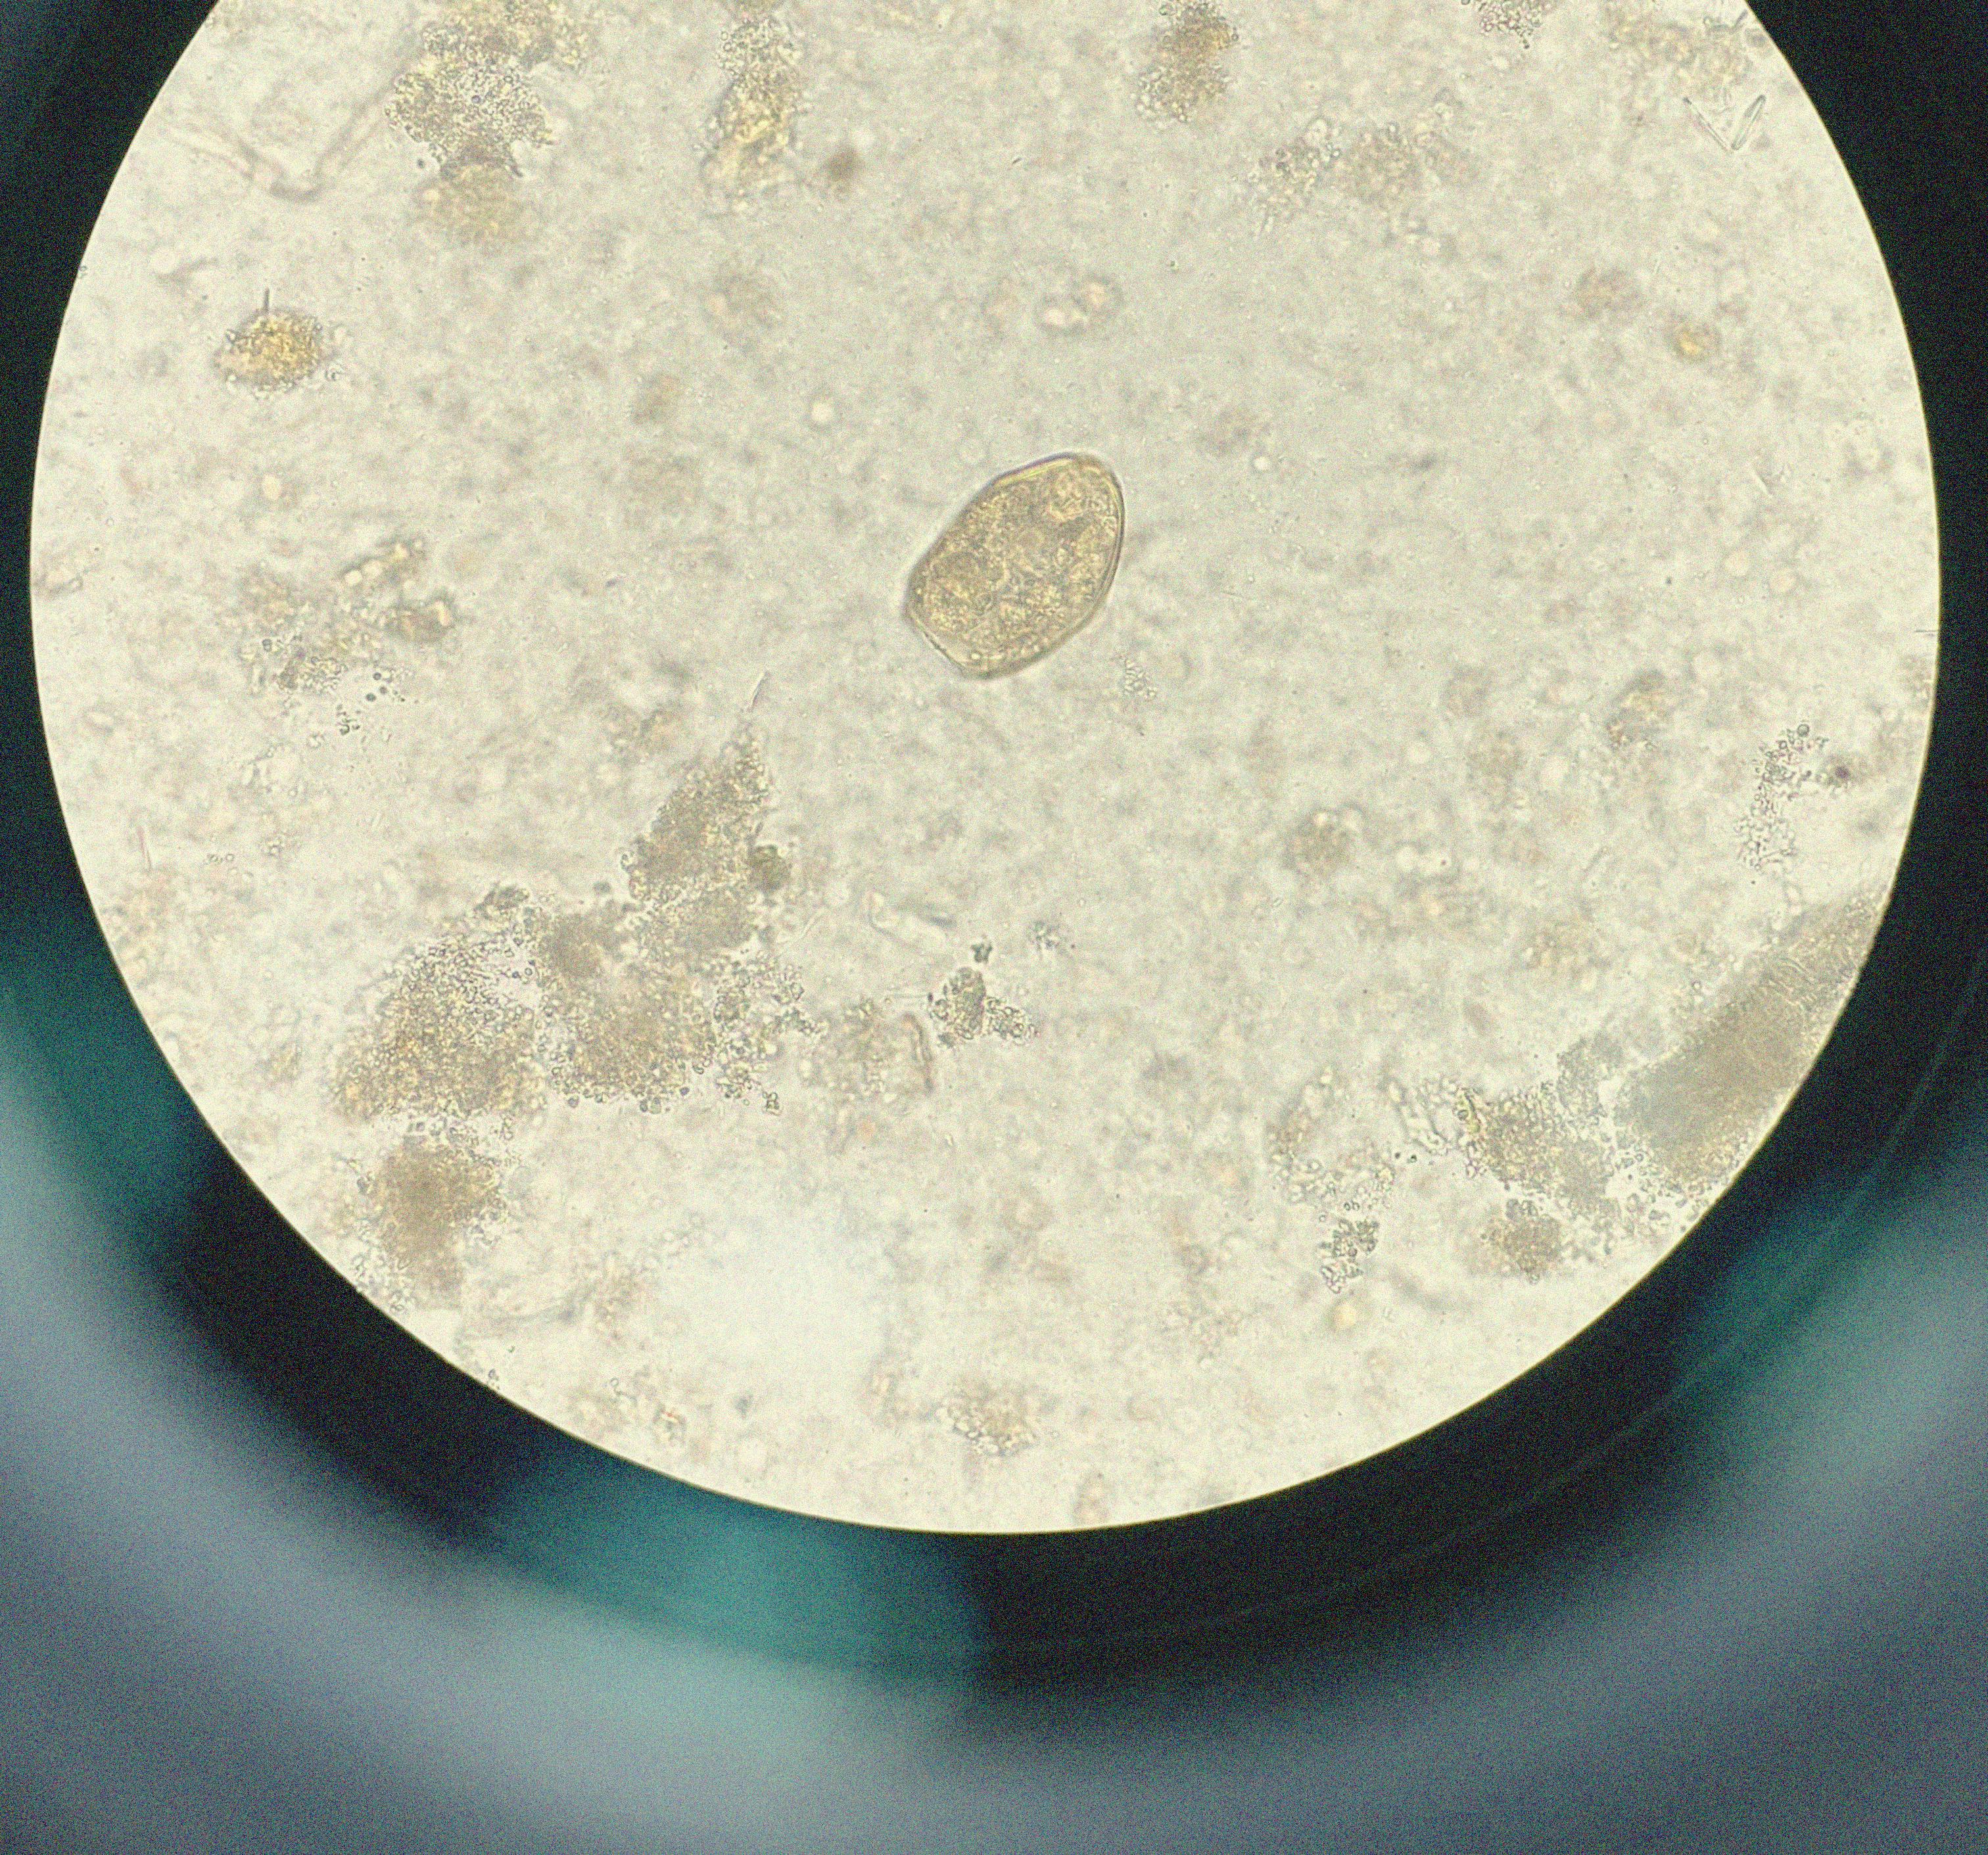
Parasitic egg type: Paragonimus spp